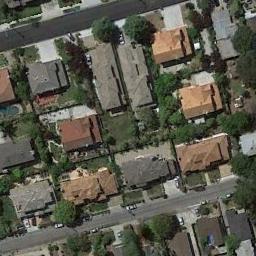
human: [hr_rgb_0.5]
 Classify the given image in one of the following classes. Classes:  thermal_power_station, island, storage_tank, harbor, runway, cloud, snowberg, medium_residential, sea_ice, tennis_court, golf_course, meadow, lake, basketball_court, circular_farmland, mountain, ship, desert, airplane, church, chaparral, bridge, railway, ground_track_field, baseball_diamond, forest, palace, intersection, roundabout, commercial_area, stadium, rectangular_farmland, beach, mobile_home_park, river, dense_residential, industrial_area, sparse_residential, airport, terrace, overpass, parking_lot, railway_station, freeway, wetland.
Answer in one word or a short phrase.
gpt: medium_residential